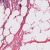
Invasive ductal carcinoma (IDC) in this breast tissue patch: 1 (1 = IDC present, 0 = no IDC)